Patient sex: F
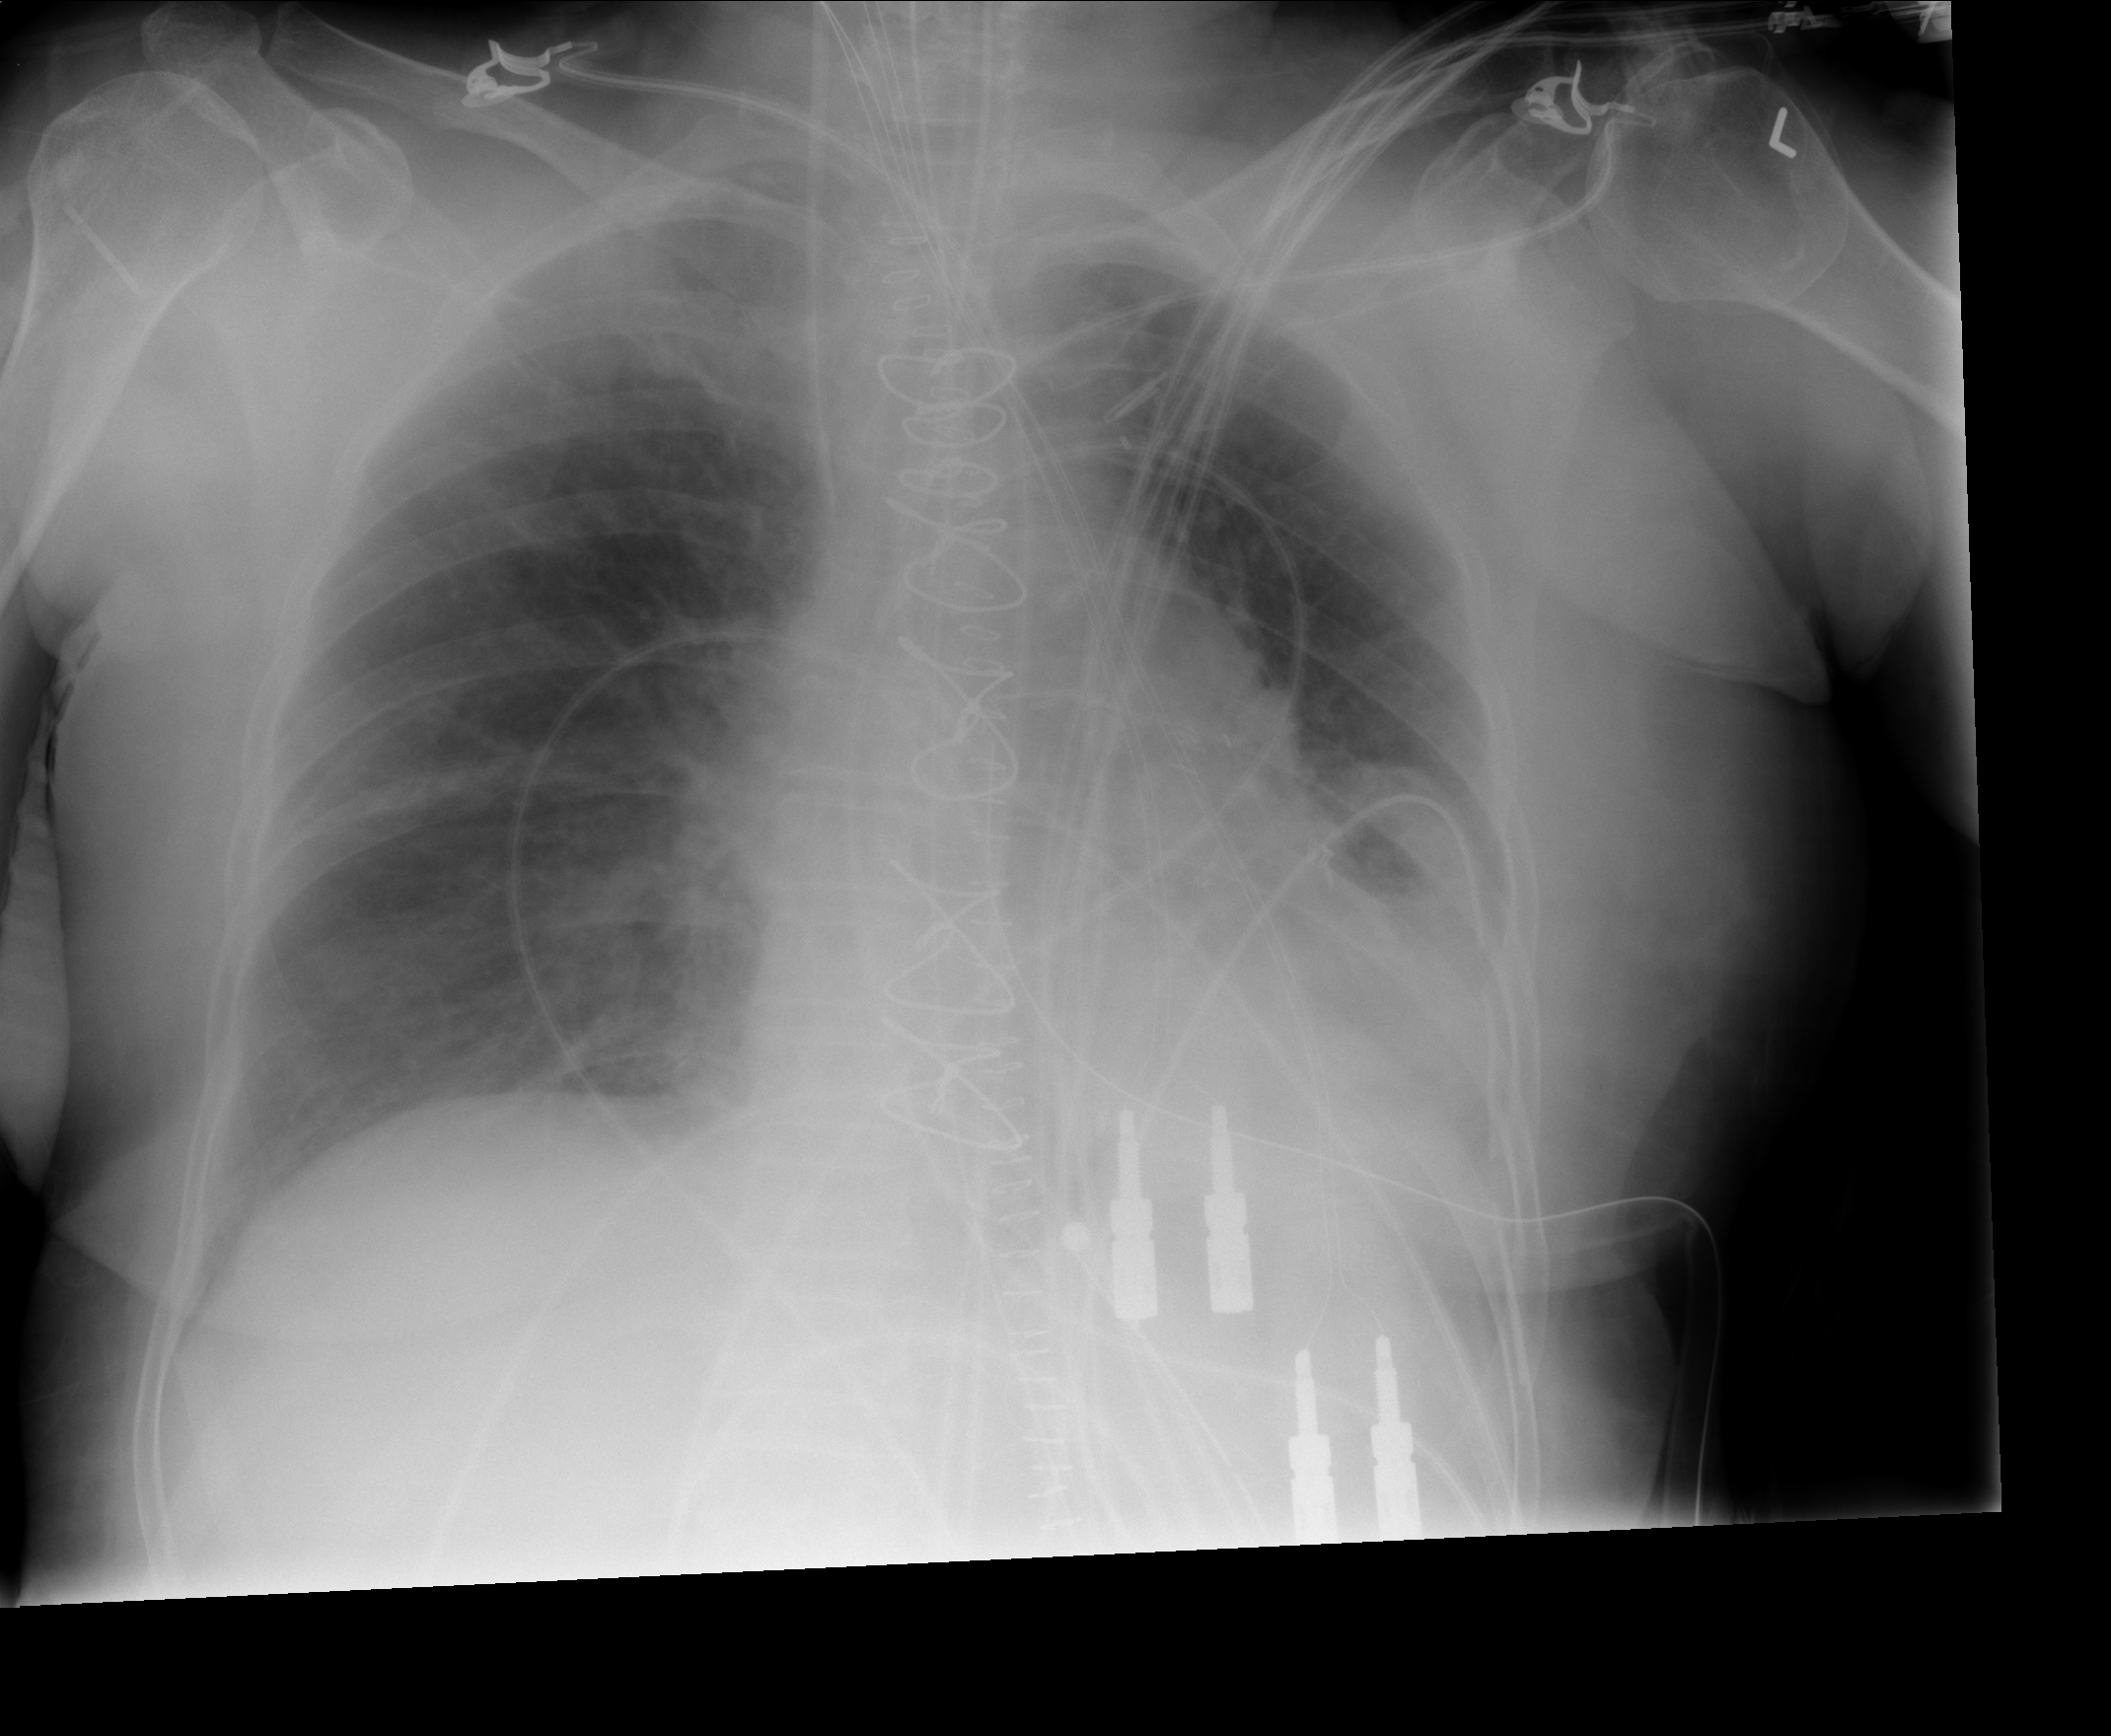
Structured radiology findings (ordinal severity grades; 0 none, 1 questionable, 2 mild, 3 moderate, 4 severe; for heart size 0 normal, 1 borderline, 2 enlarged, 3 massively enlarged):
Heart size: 1
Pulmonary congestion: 2
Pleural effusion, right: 1
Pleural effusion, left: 2
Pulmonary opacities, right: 0
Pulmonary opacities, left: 0
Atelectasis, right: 0
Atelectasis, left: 2